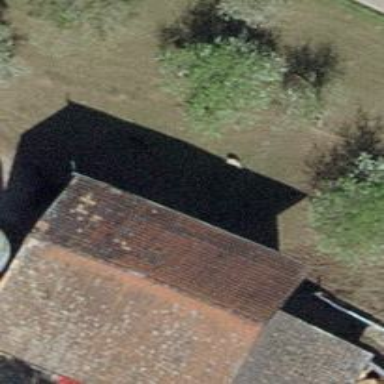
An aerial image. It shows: Farm auxiliary building.